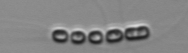
Label: Chaetoceros